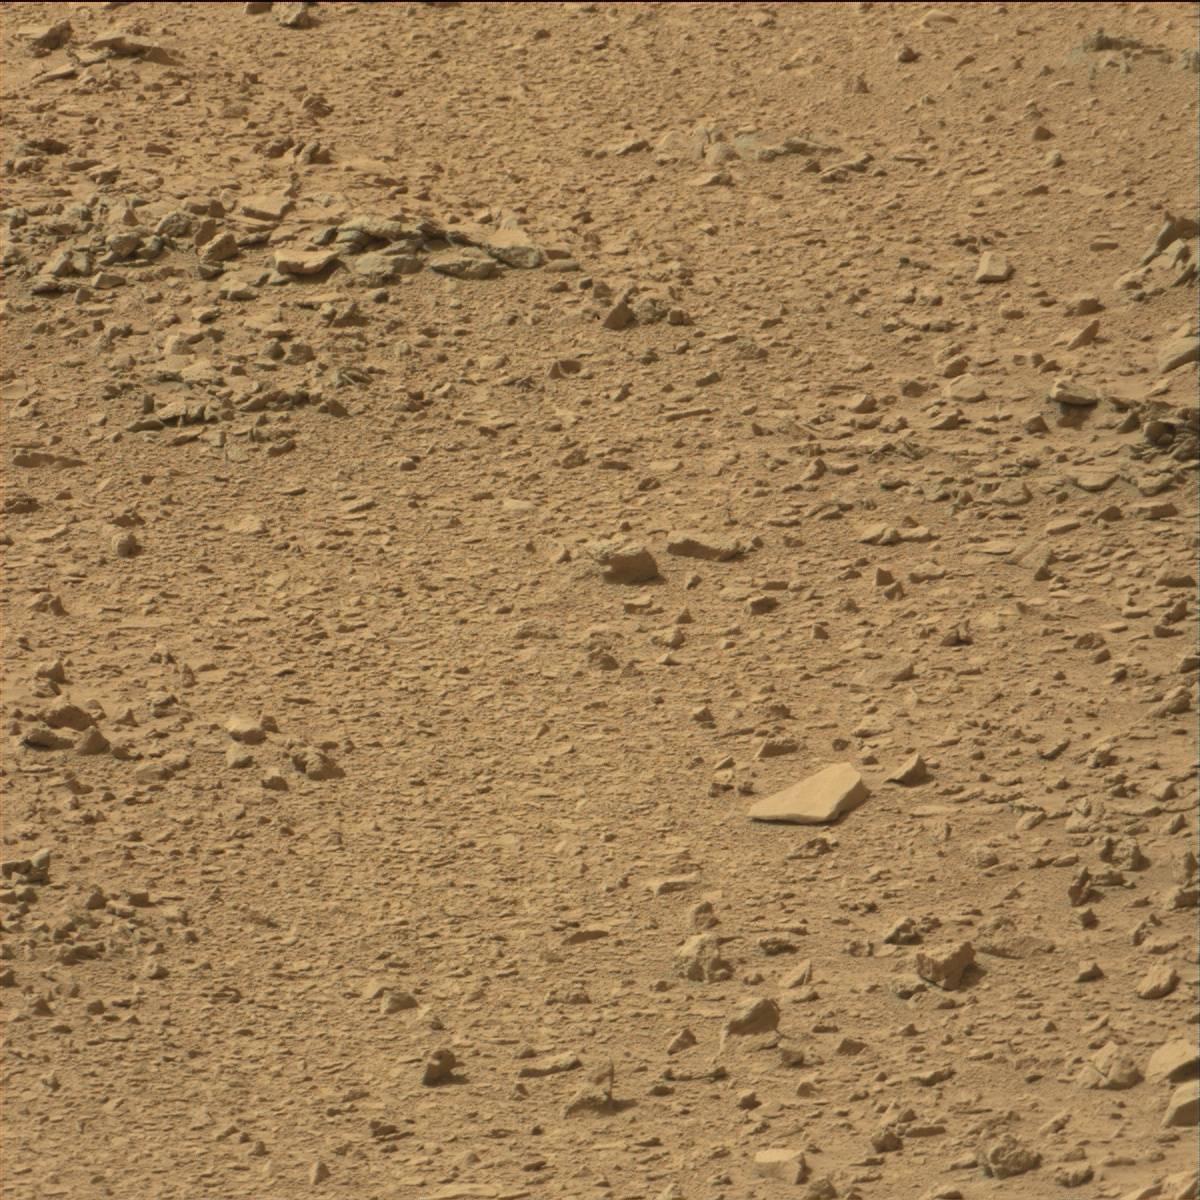
Terrain classes present: Bedrock, Rock, Sand / Soil